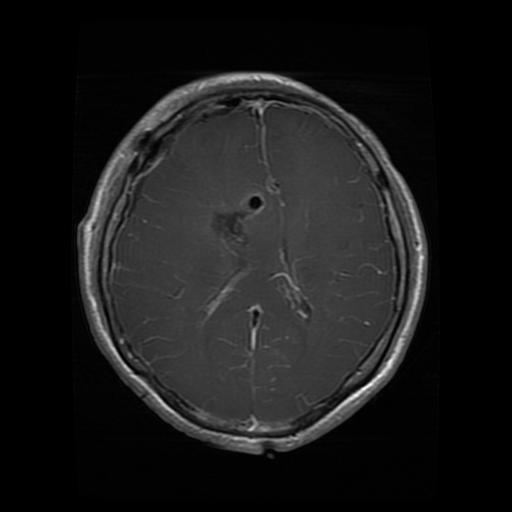
Label: glioma